Interaction volume radius: 5 \u00c5
Interaction volume height: 25 \u00c5
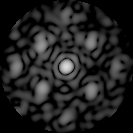
Disorder parameter: 0.4877